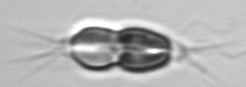
Label: Chrysochromulina